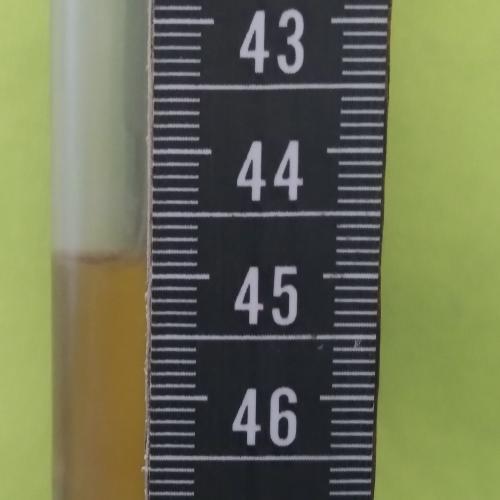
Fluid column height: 44.8 cm